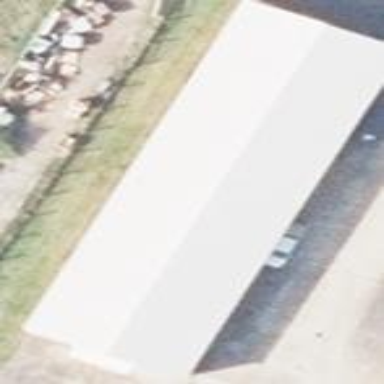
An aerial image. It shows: Industrial building.